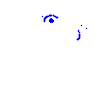
Particle: electron